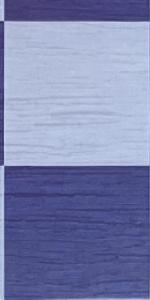
Label: Empty